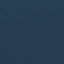
Label: SeaLake